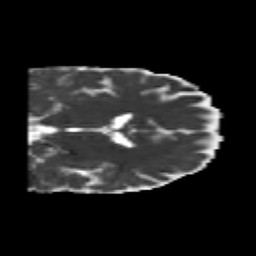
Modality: MD
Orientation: coronal
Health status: healthy
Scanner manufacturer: philips
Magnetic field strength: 3 T
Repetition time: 6.964 s
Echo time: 0.092 s